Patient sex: M
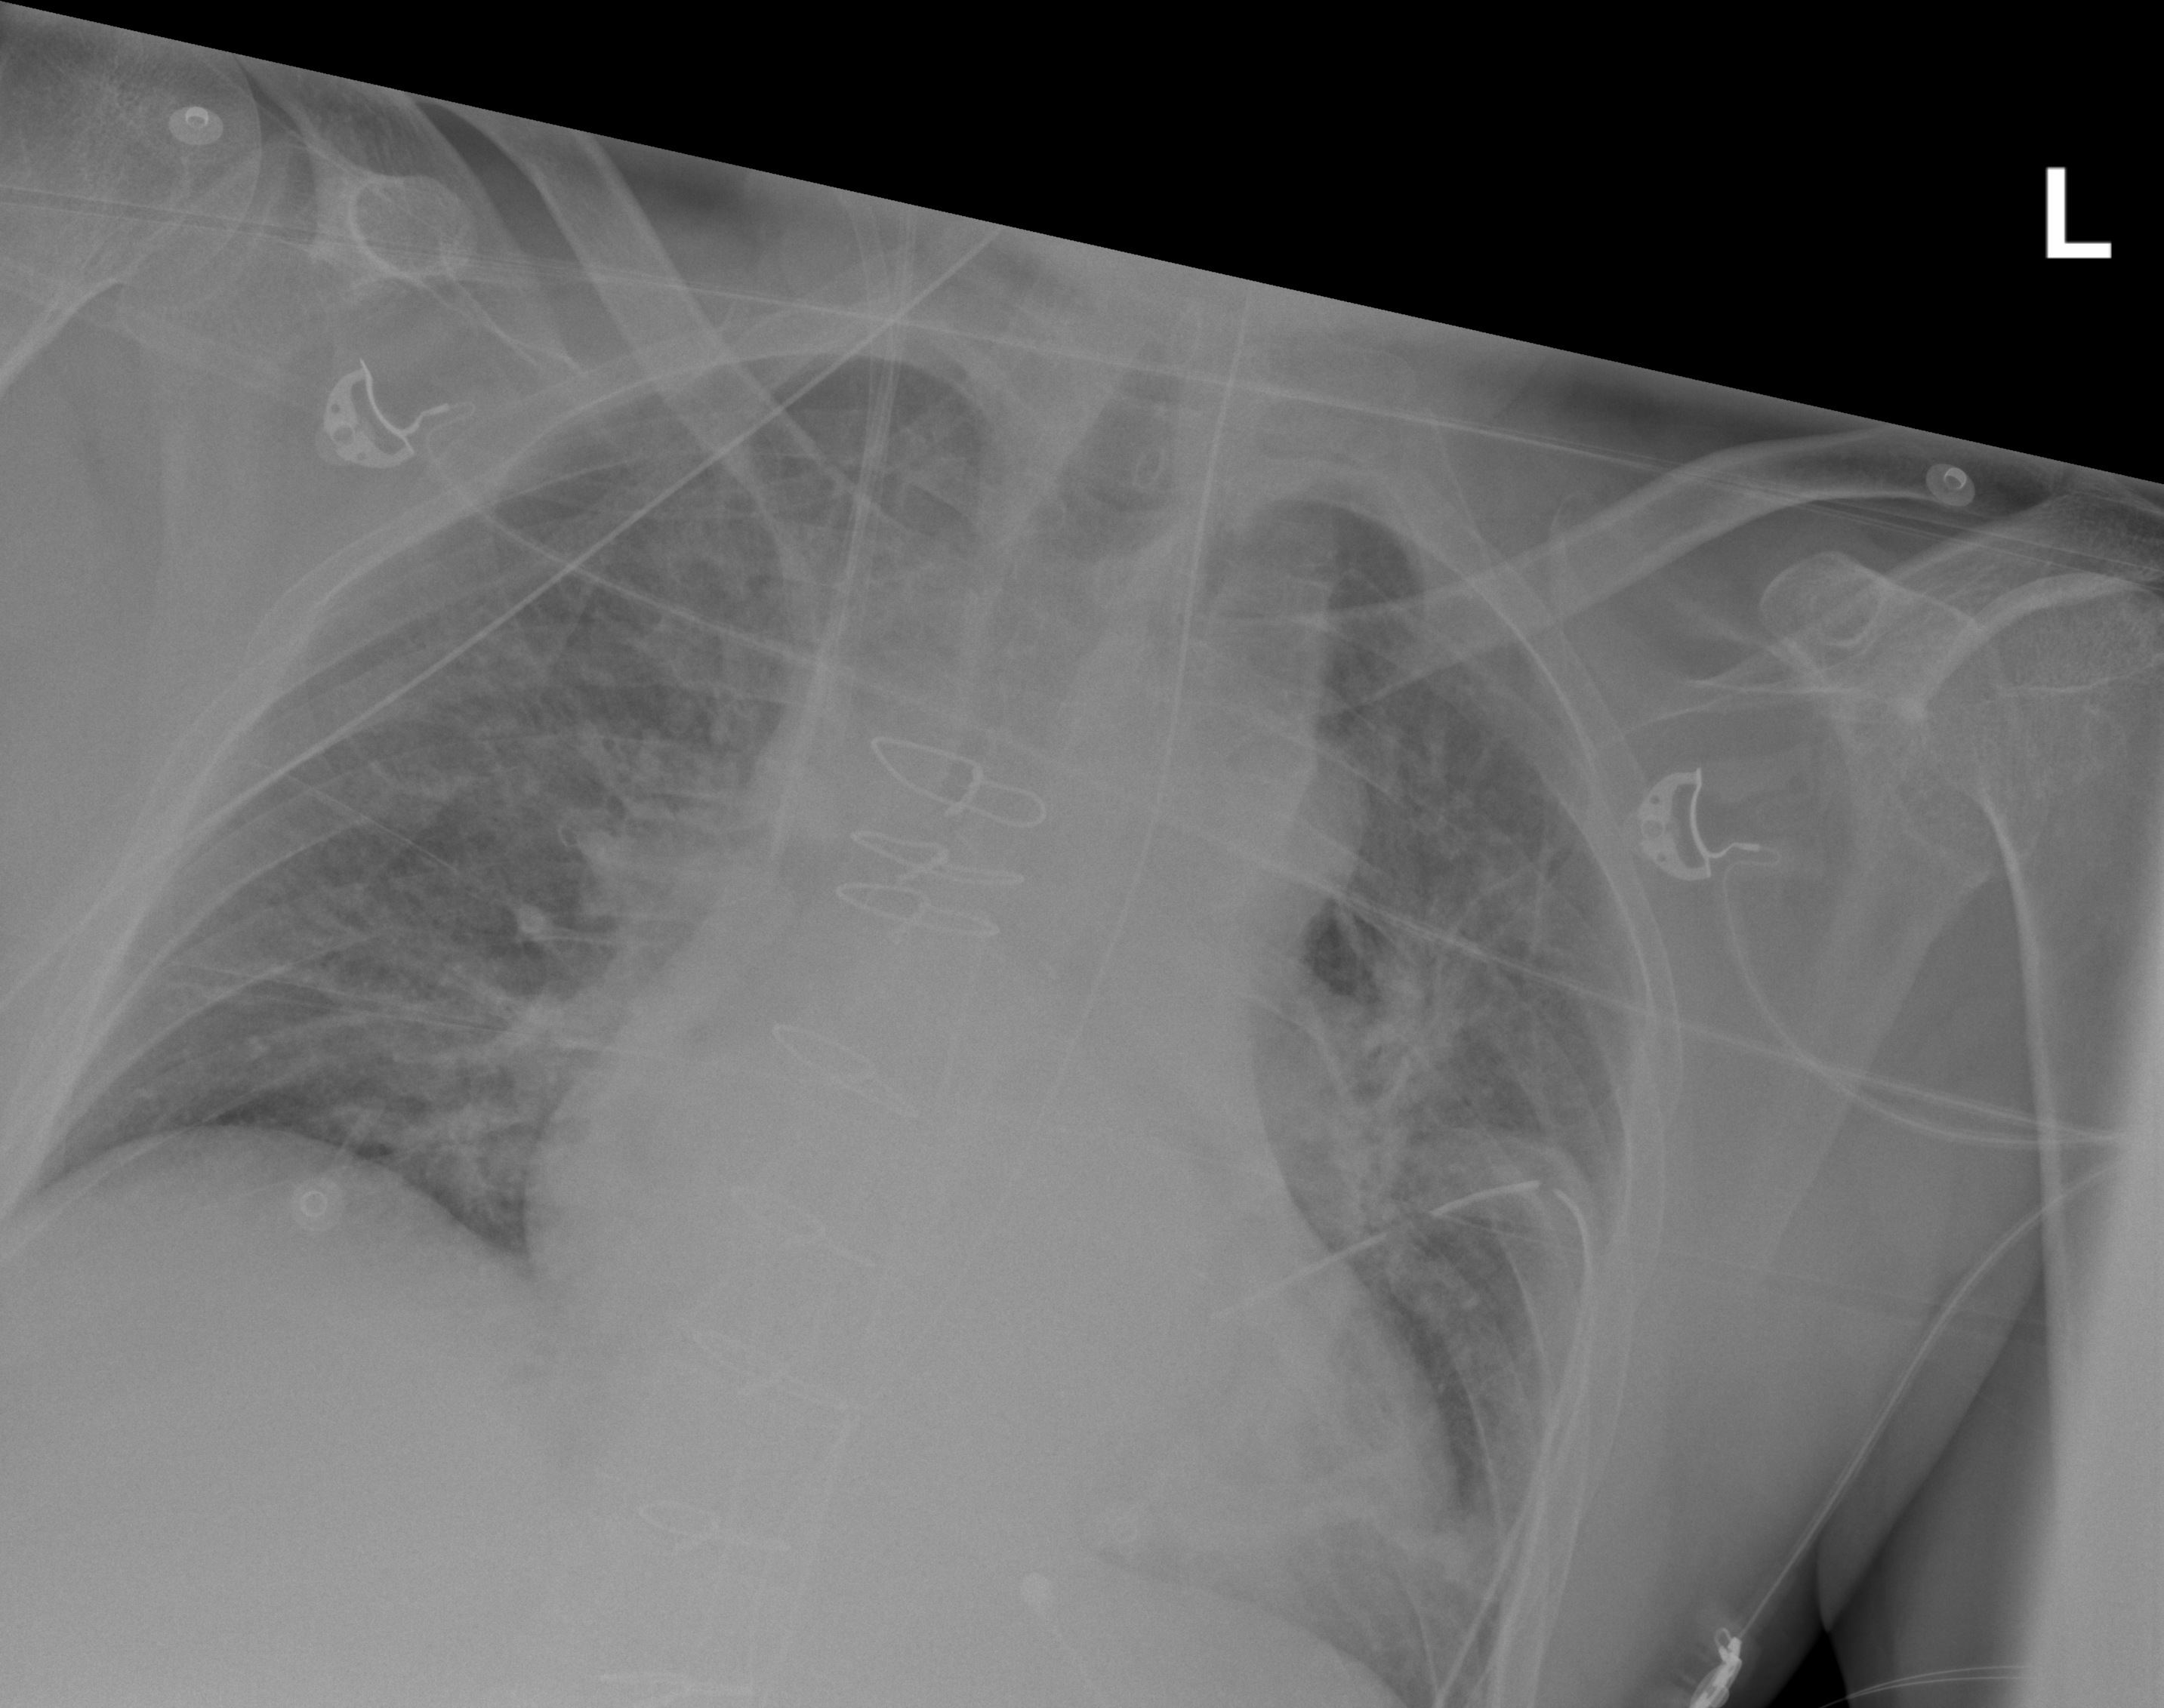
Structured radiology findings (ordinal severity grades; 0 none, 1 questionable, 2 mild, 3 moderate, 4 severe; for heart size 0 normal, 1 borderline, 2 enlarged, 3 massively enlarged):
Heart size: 2
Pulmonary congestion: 2
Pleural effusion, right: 0
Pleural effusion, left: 0
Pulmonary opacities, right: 0
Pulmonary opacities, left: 0
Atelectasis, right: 2
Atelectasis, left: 2